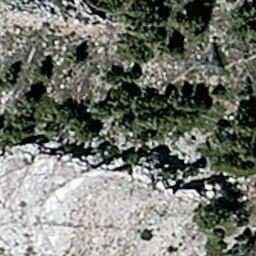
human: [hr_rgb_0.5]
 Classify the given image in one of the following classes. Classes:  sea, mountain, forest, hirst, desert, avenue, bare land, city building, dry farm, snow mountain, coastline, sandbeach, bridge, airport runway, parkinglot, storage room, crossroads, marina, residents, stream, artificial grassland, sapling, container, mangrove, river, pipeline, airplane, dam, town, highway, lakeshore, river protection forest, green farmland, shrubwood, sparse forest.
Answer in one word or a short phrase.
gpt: sparse forest